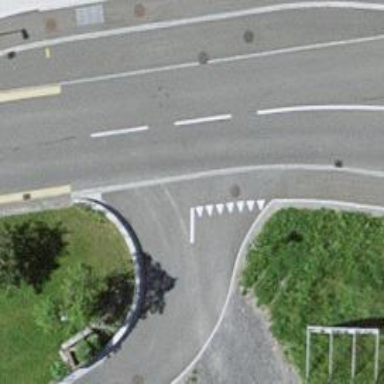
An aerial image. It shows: Road with "give way" sign.